Aerial crown-view tile of a tropical tree (Barro Colorado Island, Panama), acquired 20240611:
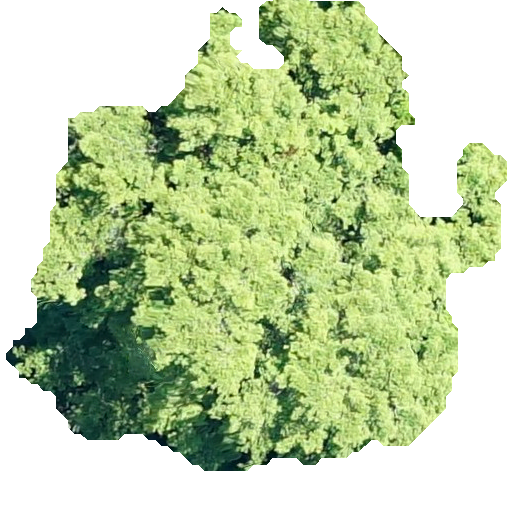
Species: Terminalia amazonia
GBIF accepted scientific name: Terminalia amazonica
Crown area: 242.383 m²